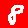
Digit: 8